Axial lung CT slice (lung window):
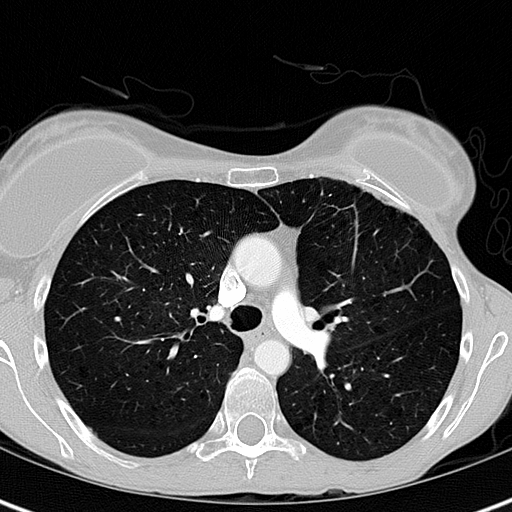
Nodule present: no